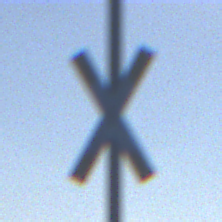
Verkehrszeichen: Andreaskreuz
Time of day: MorningAfternoon
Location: Outdoor (Nature)
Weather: PartlyCloudy
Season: NotSpecified
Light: Natural